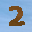
Label: 2